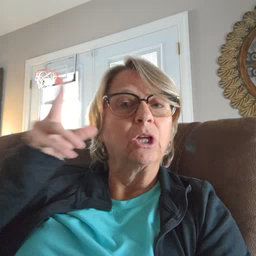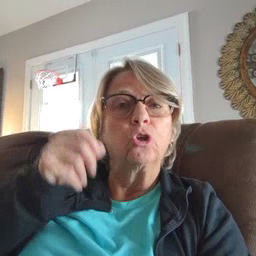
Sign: hear